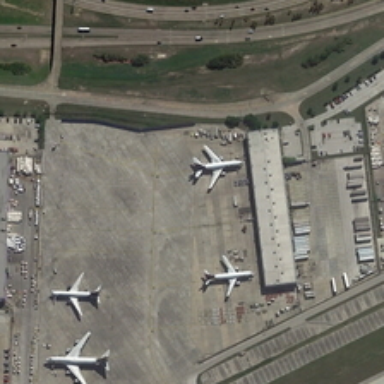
Many of the planes were docked on the wide .